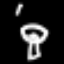
Label: mushroom